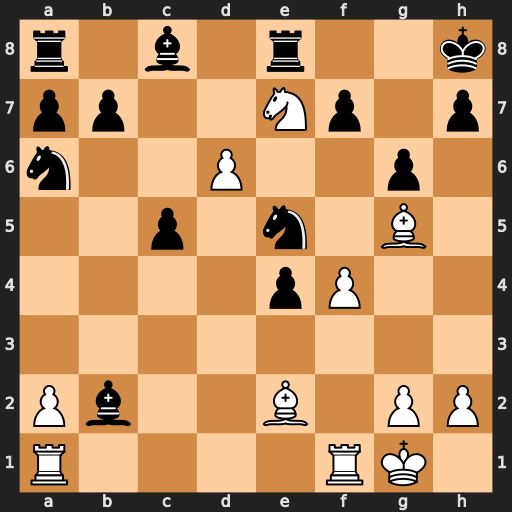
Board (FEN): r1b1r2k/pp2Np1p/n2P2p1/2p1n1B1/4pP2/8/Pb2B1PP/R4RK1
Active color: w
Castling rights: -
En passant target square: -
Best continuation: Bf6#